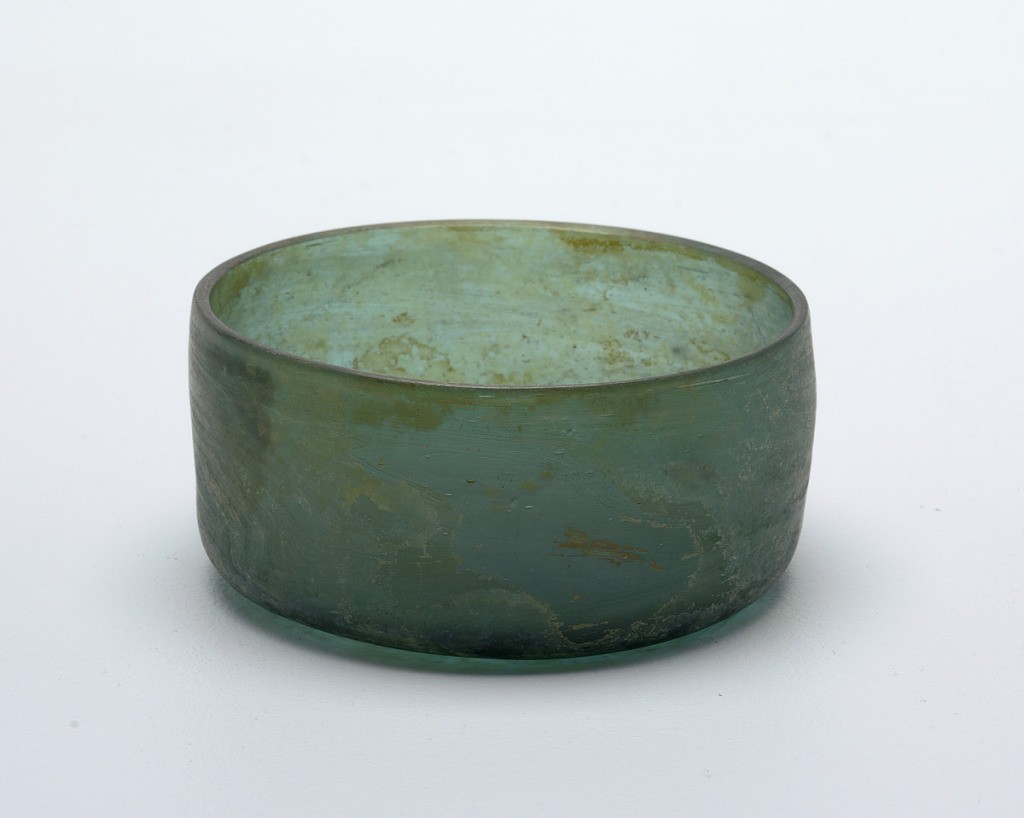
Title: Bowl
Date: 1st–4th century
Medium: Glass
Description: Deep circular bowl with straight sides tapering slightly at the rim.  Under-side concave.  Resonant.  Slightly incrusted.  Dark green glass.